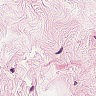
Metastatic tissue present: no